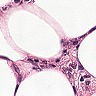
Metastatic tissue present: no